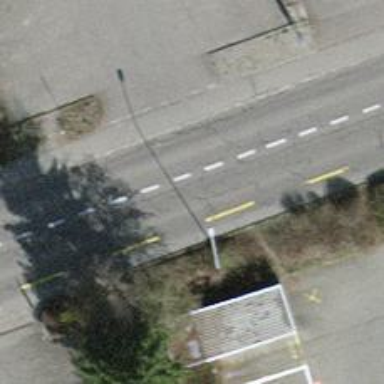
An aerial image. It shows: Secondary road with asphalt surface. There is cycle lane and sidewalk on the left side.